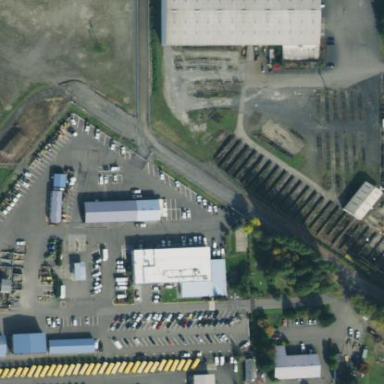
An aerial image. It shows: Industrial area.